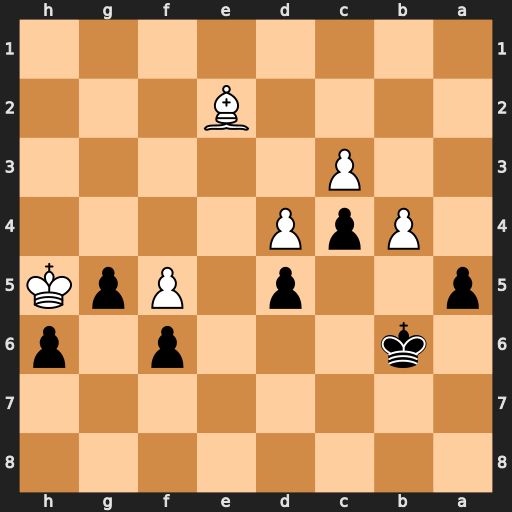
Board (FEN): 8/8/1k3p1p/p2p1PpK/1PpP4/2P5/4B3/8
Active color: b
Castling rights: -
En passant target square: -
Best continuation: a4 Kg6 a3 Kxf6 a2